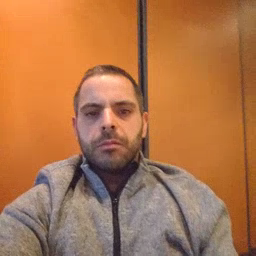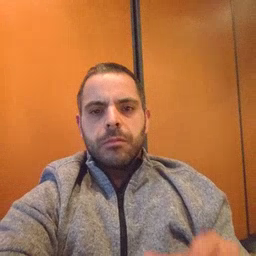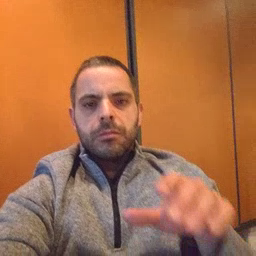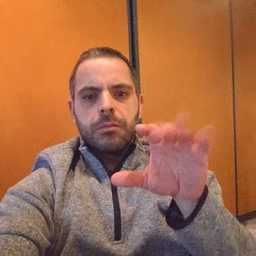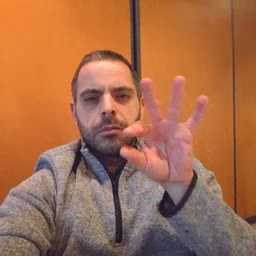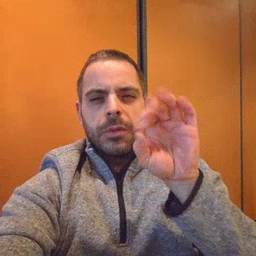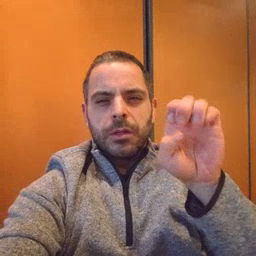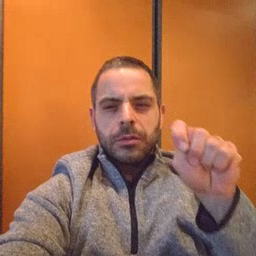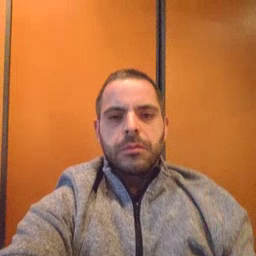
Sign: feet